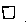
Label: square